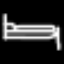
Label: bed